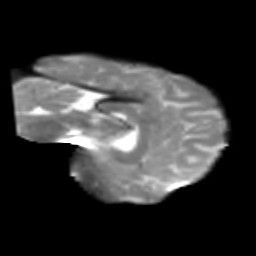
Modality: T2w
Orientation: sagittal
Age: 39
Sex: female
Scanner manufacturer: siemens
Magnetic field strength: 3 T
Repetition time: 1.8 s
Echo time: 0.07 s